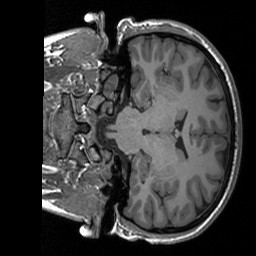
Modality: T1w
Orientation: coronal
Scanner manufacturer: siemens
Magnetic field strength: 3 T
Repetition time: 1.76 s
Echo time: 0.0022 s